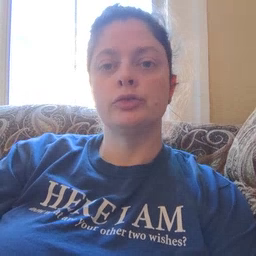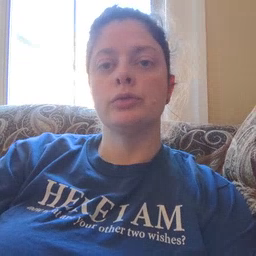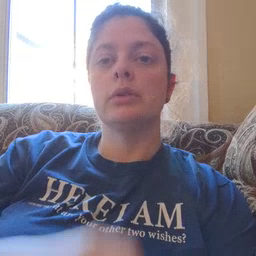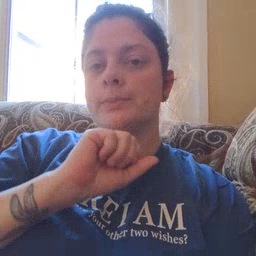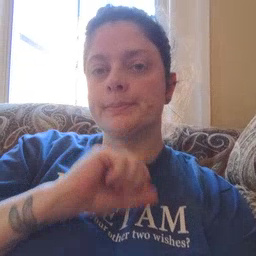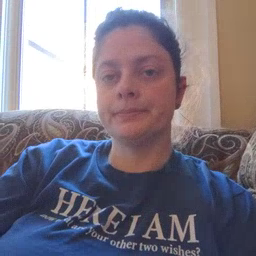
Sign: icecream